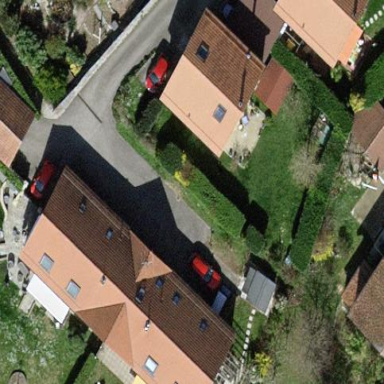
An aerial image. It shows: Simple house.